Question: I'm working on an iPhone app and I'm not sure which plist property to use out of the following:

Could anyone shed some light on what each of them do and the difference between them?
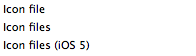
Answer: Apple requires that you include an icon that measures 57x57 pixels. If you are just going to use that image, then you put it under the property.
However, Apple recommends that you include images of different sizes for different purposes, such as for the retina display, the ipad, and the search bar. If you are going to include multiple images, which will make your app look better, especially the retina one, then you include all of those images in the property. Do note that you do not need the Icon File property if you are using the Icon Files property.
I am still developing for IOS 4 so I do not know about the property but I would assume that there are new places where your icon might pop up in IOS 5 where it will not pop up in older IOS versions. You would place those images under that property.
Hope that helps.